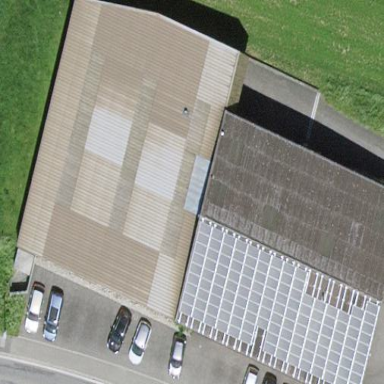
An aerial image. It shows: Car repair shop located in building.